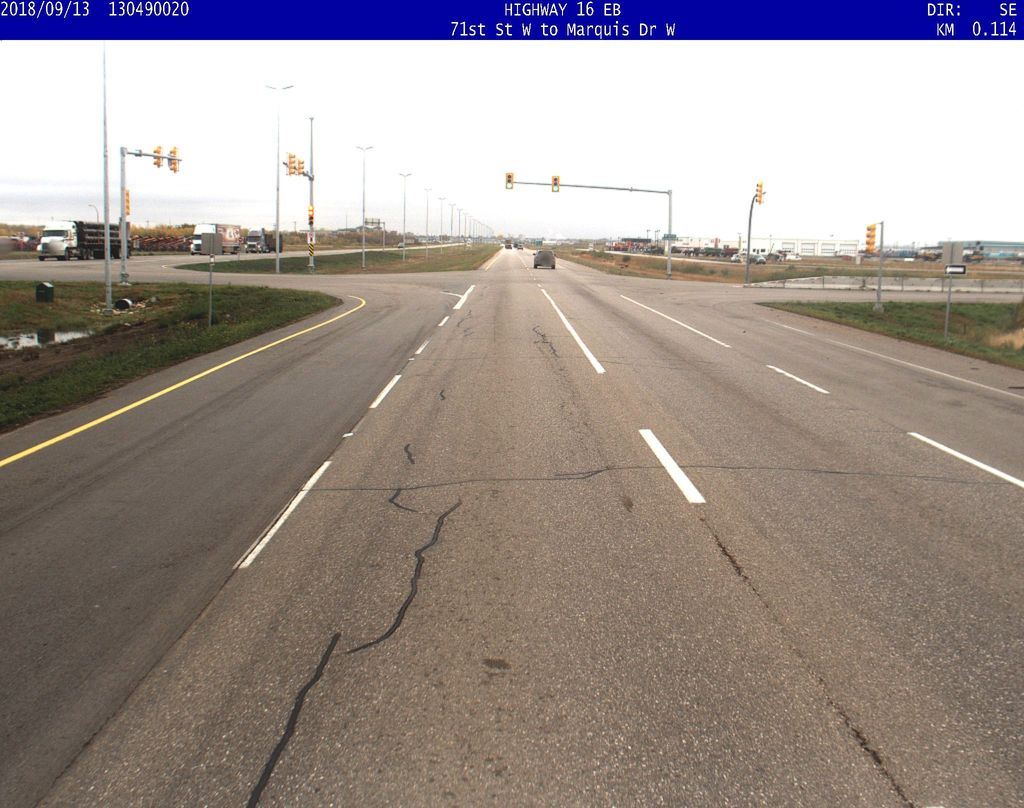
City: saskatoon